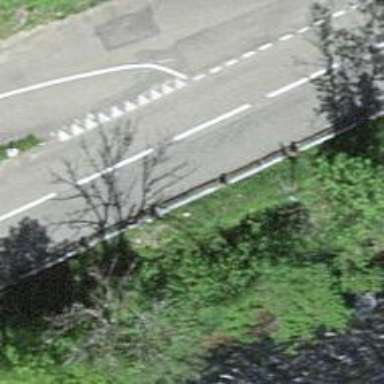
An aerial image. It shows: Bus stop along the road.